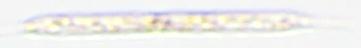
Label: Rhizosolenia